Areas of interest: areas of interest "Botanical Garden"
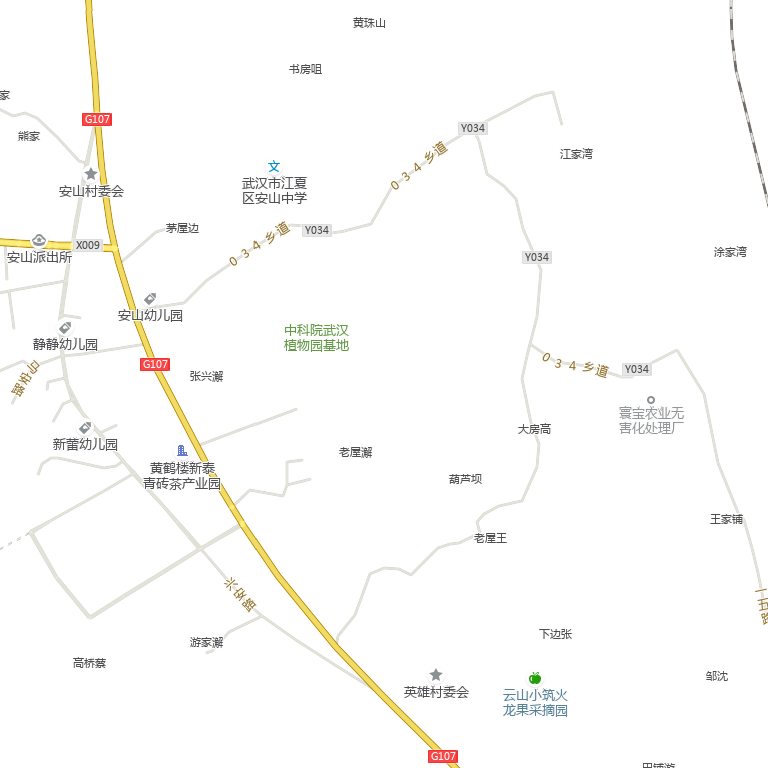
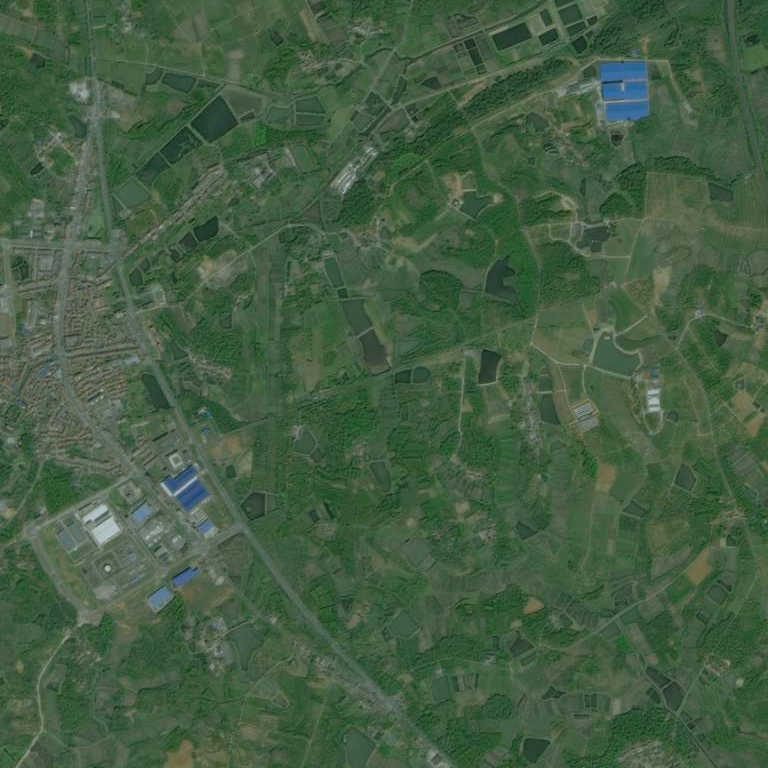